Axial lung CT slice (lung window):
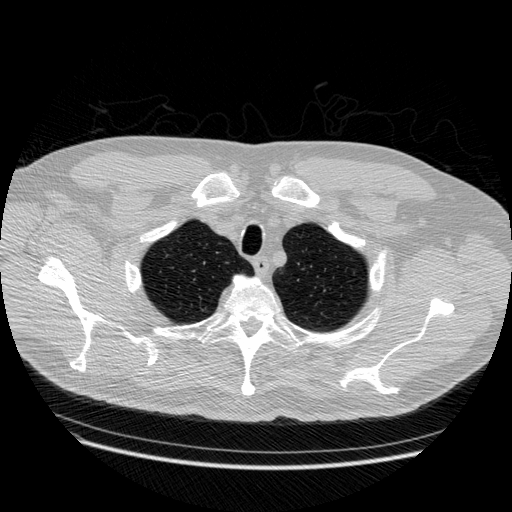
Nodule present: no